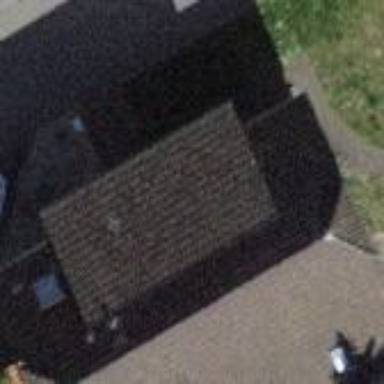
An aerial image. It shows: Building with tile roof.